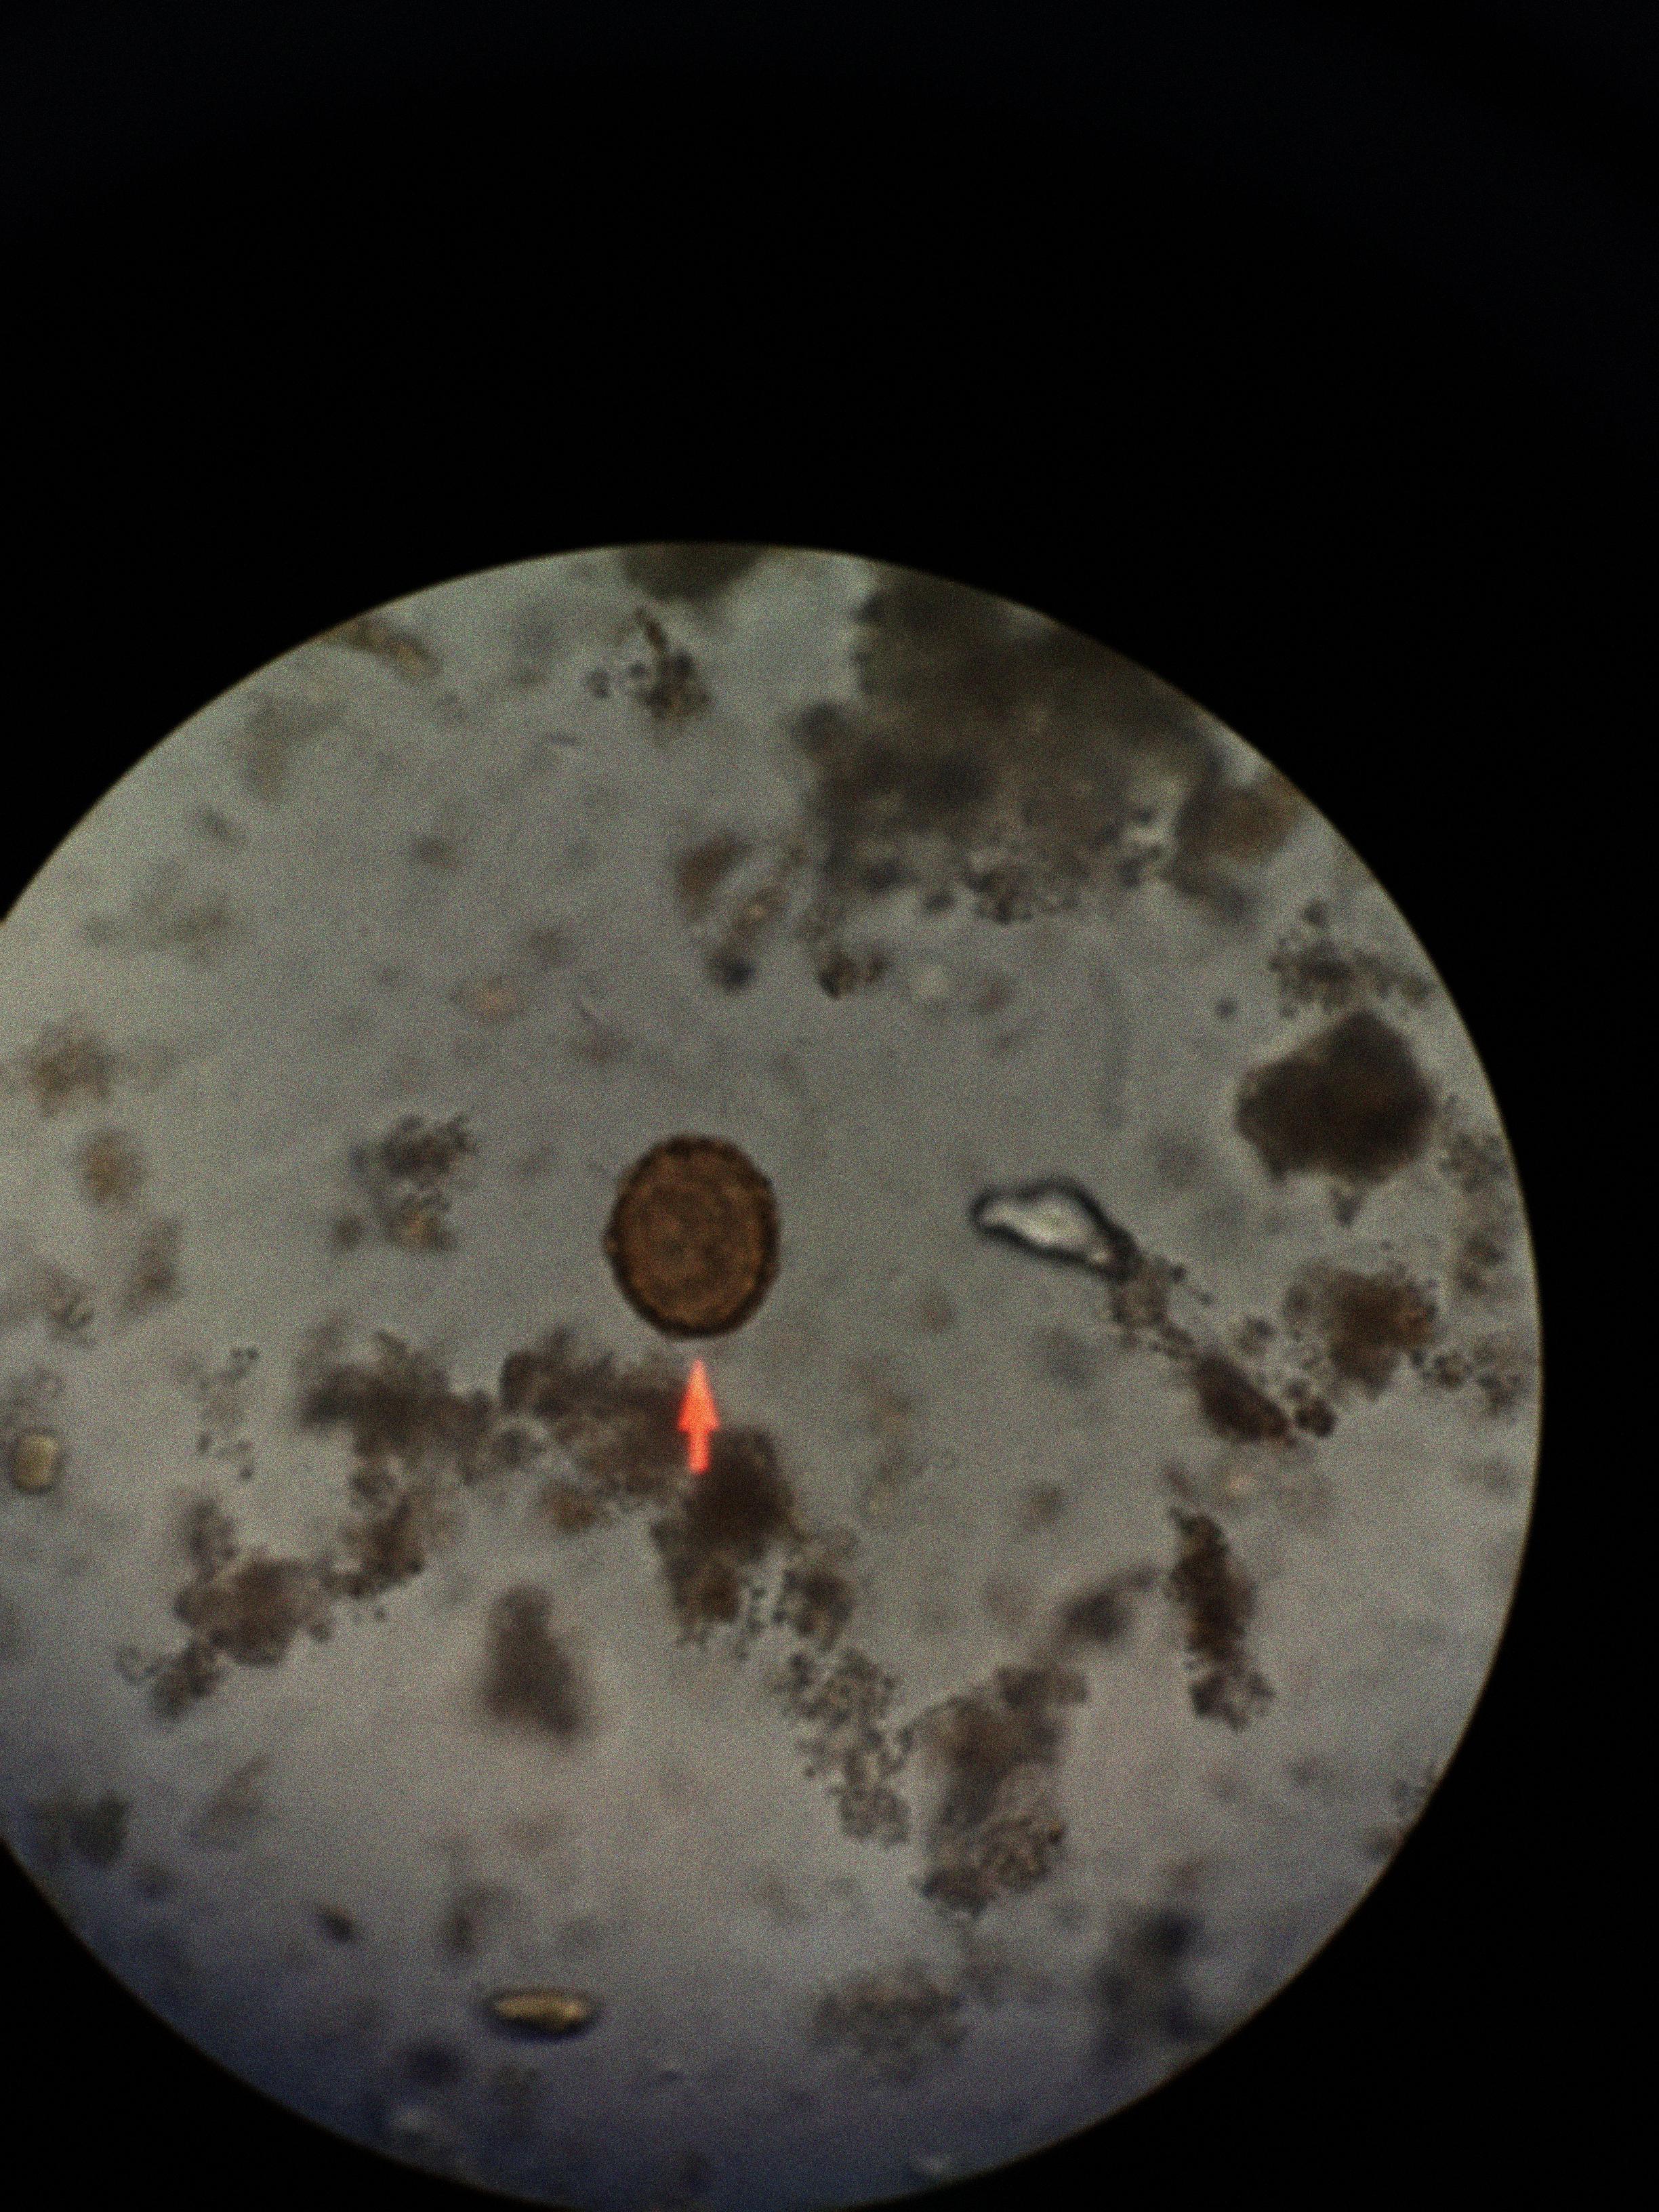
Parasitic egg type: Ascaris lumbricoides